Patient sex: M
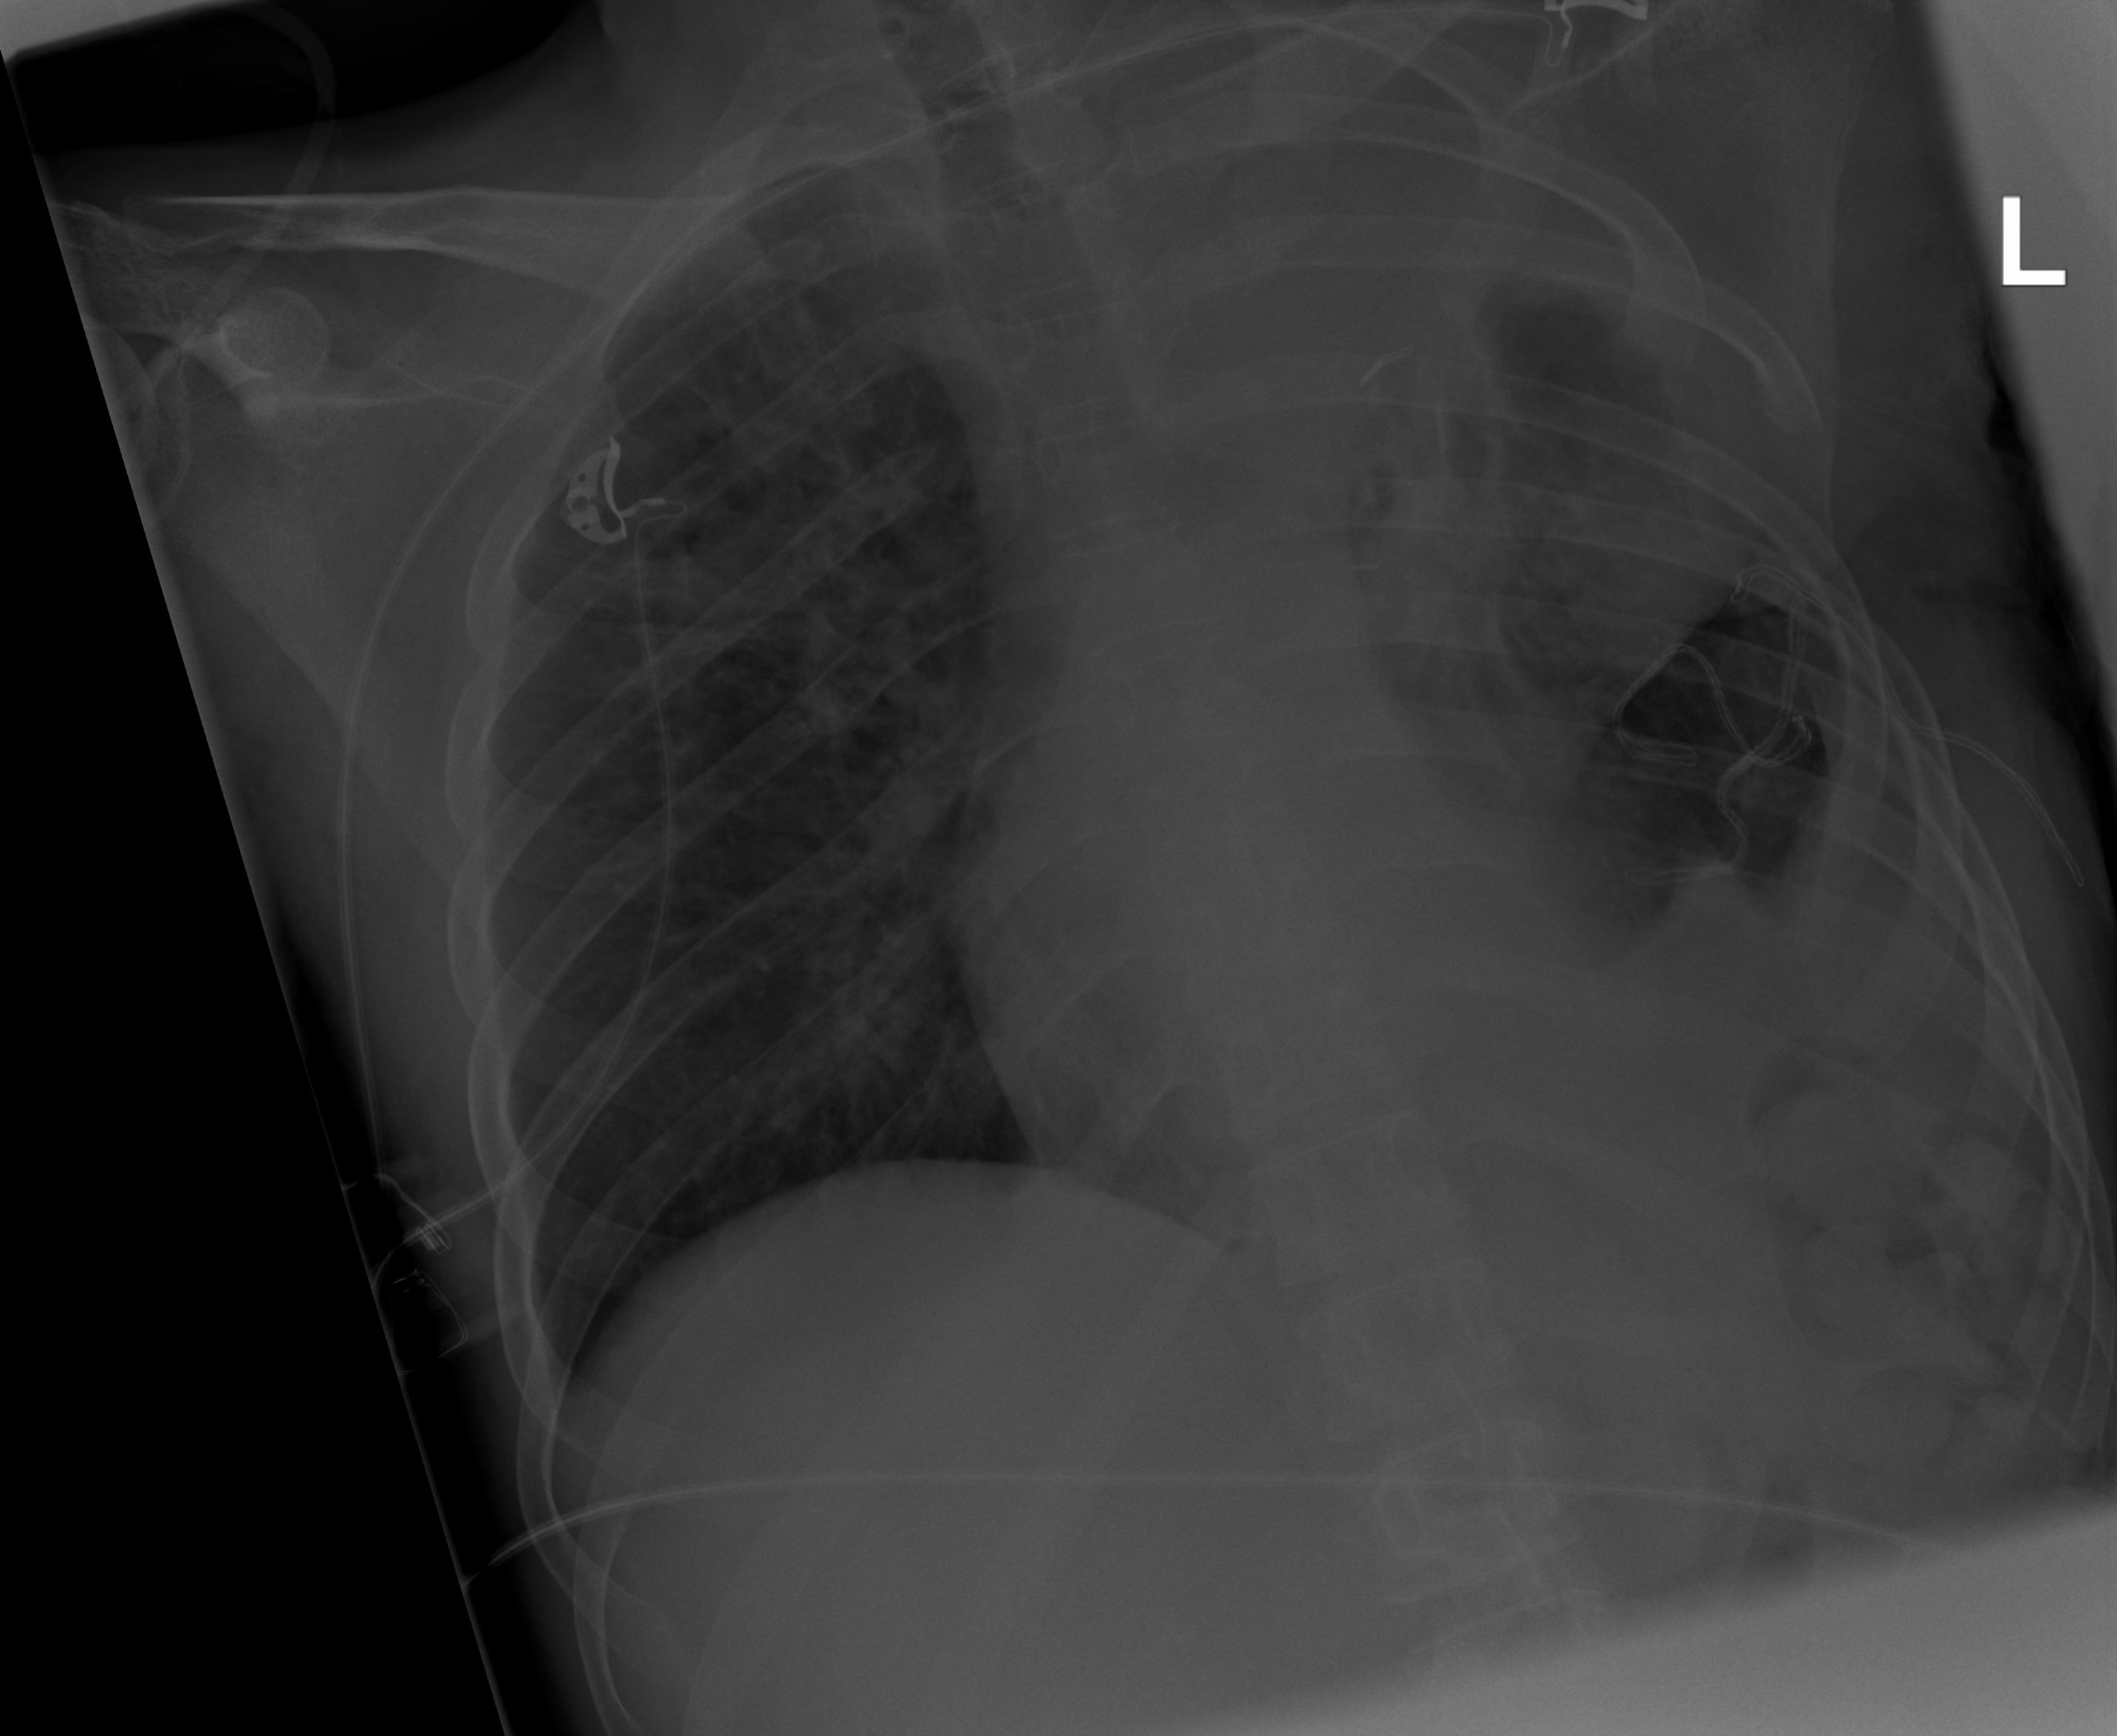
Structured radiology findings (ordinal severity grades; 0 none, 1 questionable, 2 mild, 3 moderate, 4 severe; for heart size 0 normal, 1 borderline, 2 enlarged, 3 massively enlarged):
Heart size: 0
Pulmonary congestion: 2
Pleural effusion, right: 1
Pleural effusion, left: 3
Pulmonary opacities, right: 2
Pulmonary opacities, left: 3
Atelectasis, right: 0
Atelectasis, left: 3